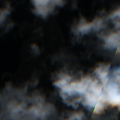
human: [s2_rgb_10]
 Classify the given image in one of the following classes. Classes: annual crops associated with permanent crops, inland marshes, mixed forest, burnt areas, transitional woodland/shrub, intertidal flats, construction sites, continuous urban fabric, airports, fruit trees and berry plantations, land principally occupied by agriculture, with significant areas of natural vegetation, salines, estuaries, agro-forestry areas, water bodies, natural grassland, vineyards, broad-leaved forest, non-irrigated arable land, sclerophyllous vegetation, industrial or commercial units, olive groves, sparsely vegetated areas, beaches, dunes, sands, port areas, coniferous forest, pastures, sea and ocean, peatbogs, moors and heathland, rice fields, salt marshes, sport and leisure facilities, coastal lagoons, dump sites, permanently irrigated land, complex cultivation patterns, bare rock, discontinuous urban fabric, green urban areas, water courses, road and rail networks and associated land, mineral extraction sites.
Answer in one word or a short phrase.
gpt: transitional woodland/shrub, bare rock, sea and ocean